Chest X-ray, PA view. Patient: 62 years old, sex M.
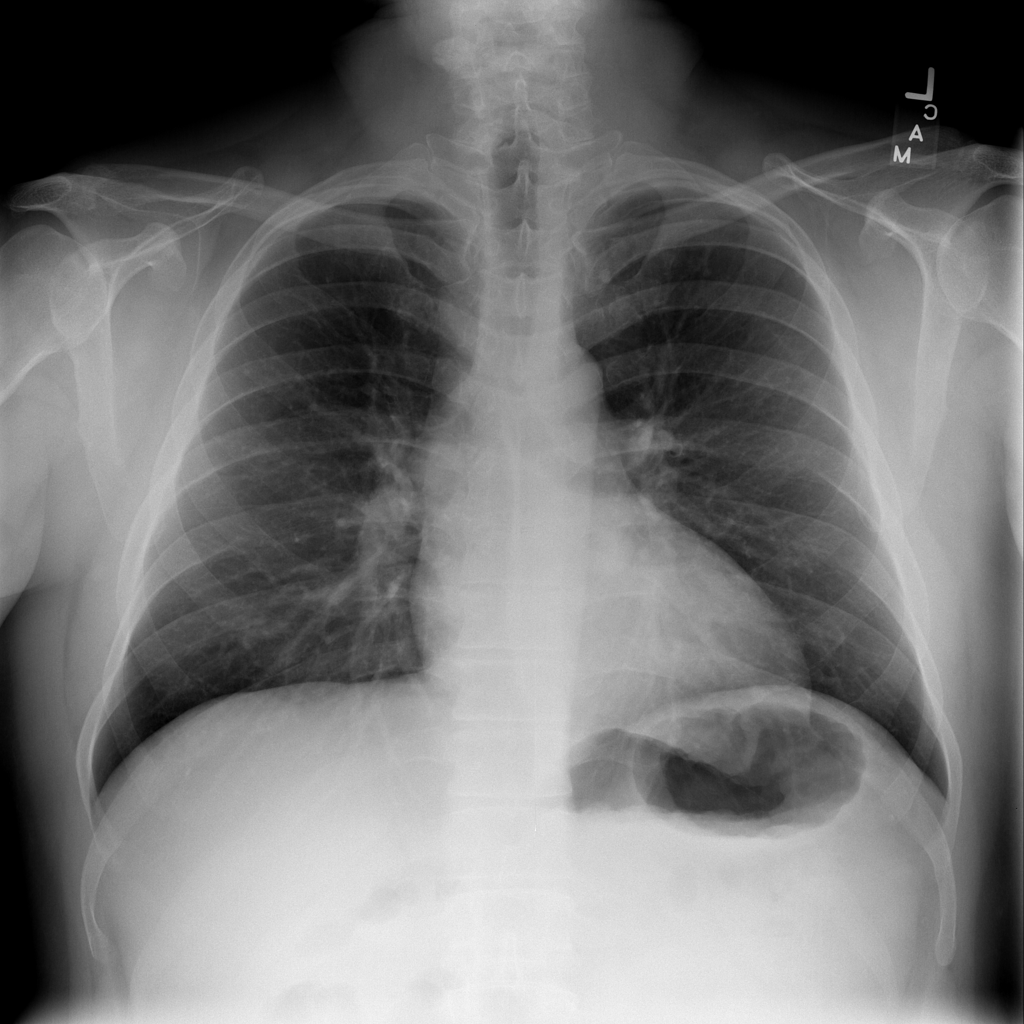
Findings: No Finding